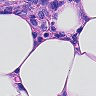
Metastatic tissue present: yes